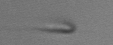
Label: flagellate_morphotype3